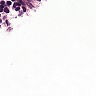
Metastatic tissue present: no